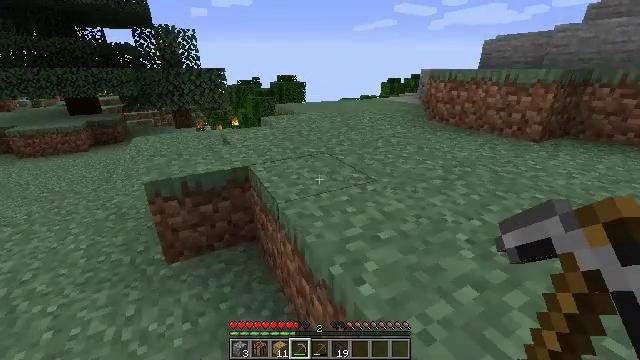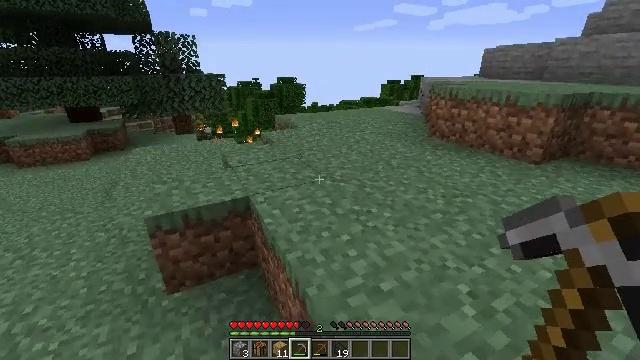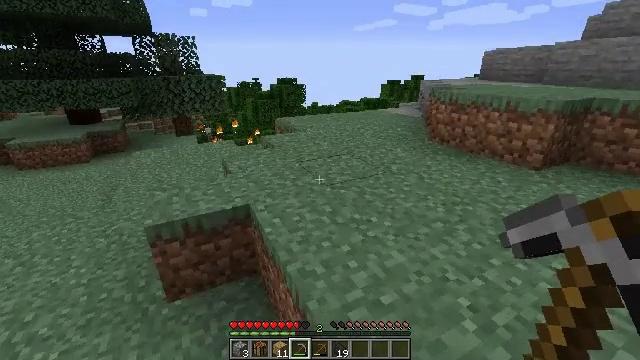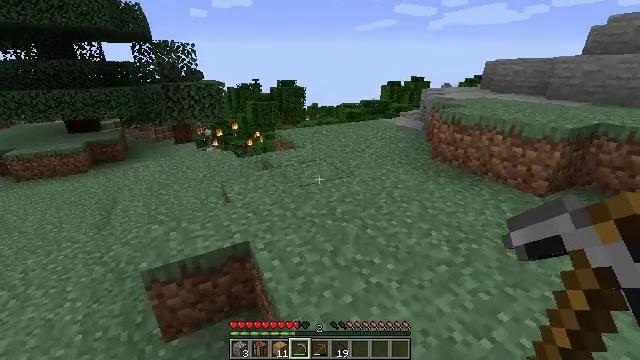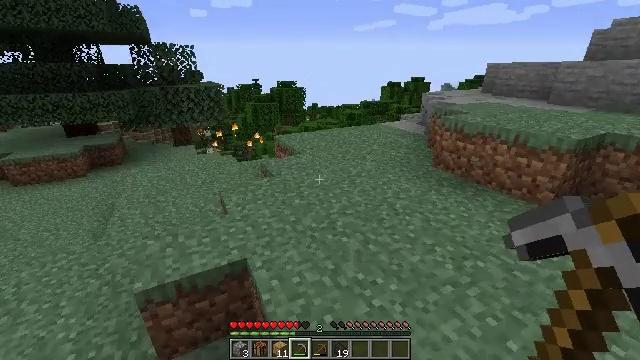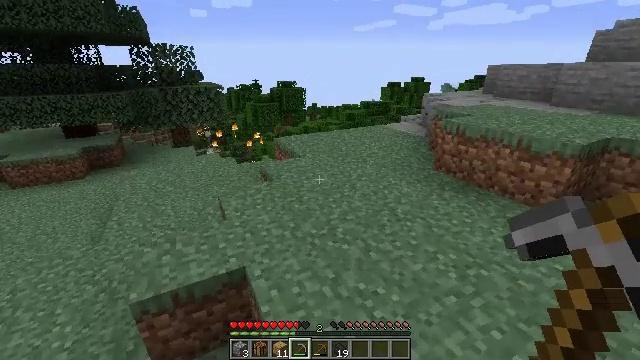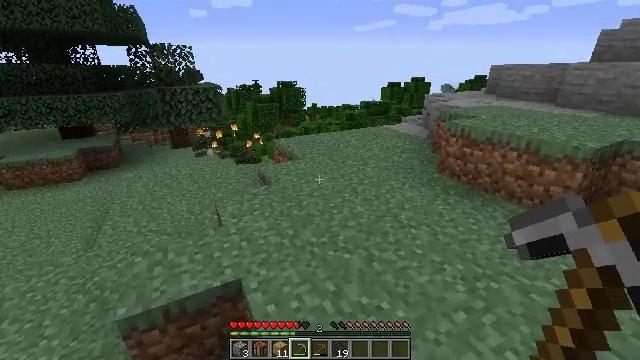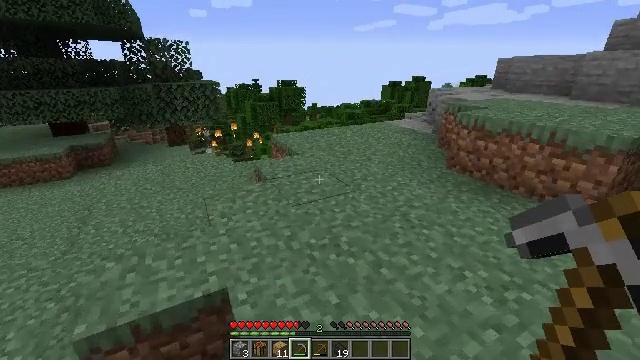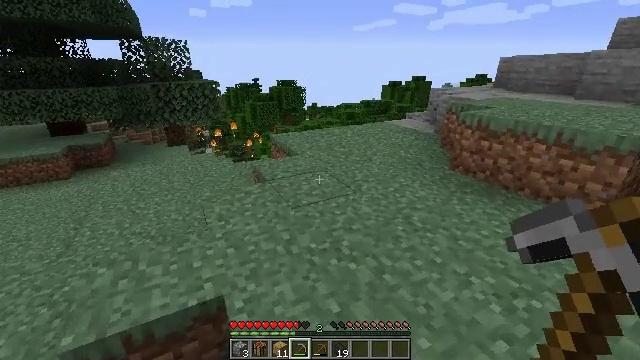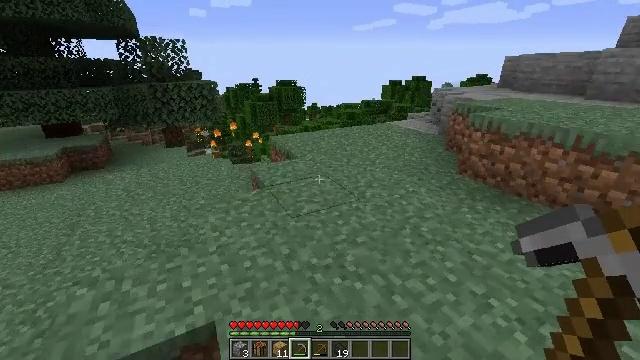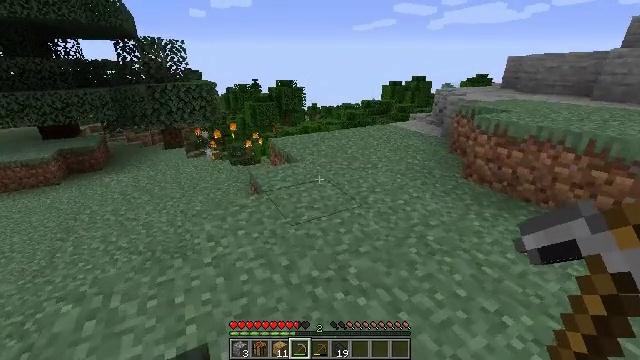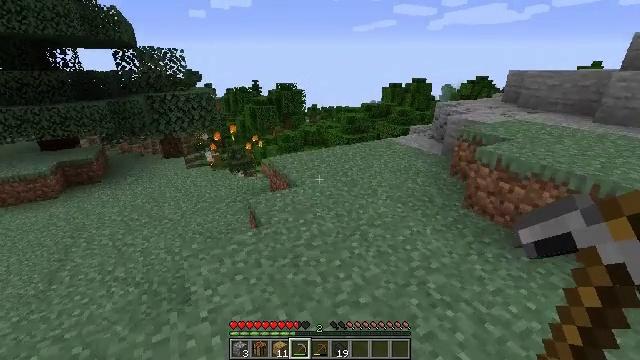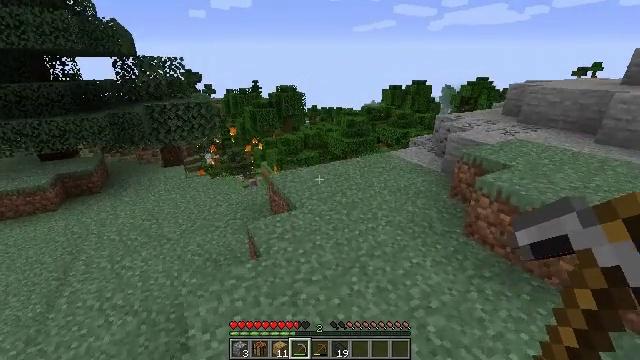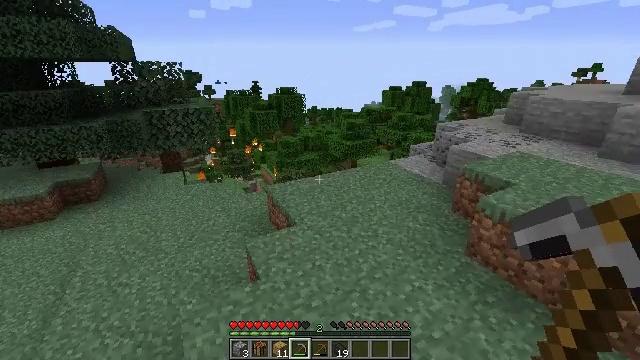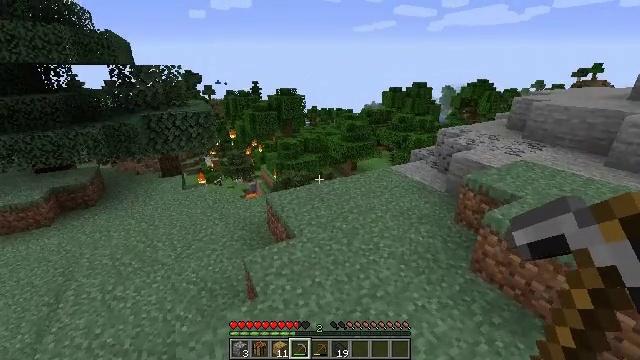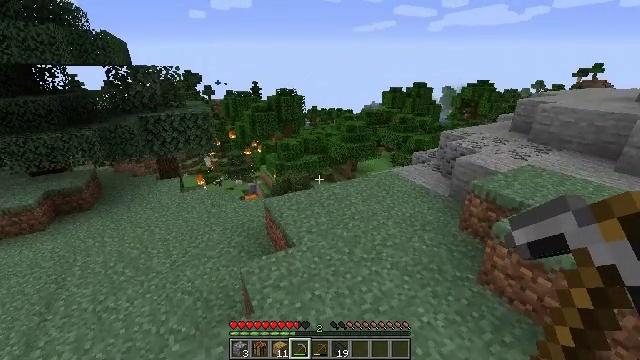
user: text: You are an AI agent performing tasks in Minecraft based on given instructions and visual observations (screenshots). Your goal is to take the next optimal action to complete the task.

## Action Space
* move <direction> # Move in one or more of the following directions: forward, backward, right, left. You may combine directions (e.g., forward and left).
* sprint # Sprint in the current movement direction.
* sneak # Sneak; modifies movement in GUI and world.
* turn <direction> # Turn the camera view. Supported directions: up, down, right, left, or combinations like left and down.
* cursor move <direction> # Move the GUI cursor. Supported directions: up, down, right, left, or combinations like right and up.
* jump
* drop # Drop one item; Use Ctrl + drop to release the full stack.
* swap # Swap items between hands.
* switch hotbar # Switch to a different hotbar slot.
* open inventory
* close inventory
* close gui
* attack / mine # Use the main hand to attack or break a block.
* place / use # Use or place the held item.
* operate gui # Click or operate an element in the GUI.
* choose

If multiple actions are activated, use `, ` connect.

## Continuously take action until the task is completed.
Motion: motion action
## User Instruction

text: Destroy the fire.
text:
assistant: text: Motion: move forward, jump
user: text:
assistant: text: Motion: move forward, jump
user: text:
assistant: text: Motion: move forward, jump
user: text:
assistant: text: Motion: move forward, jump
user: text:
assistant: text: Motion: move forward, jump
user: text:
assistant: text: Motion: move forward, jump
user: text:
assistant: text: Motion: move forward, jump
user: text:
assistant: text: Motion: move forward, jump
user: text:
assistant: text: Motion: move forward, jump
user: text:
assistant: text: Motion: move forward, jump
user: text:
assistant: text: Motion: move forward, jump
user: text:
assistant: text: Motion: move forward, jump
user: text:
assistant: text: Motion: move forward
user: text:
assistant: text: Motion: move forward
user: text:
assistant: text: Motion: move forward
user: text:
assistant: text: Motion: move forward
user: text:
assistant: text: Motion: move forward
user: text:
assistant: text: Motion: move forward
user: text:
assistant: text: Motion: move forward
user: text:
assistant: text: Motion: move forward
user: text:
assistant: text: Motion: move forward, turn right
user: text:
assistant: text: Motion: move forward, turn right
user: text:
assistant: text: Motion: move forward
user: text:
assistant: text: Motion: move forward
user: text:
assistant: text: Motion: move forward
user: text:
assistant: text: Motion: move forward
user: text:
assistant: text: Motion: move forward
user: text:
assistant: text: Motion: move forward
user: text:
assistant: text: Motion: move forward
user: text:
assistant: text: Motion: move forward